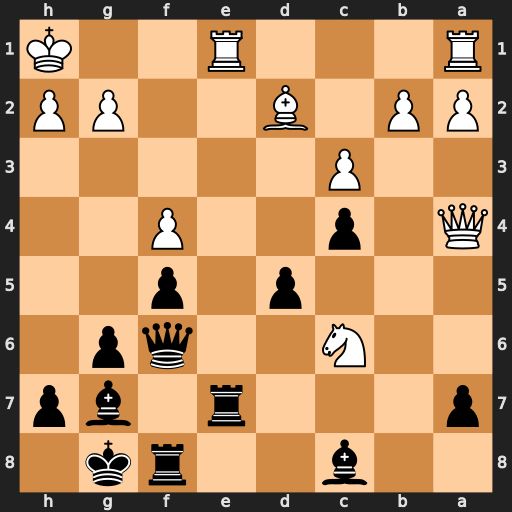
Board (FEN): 2b2rk1/p3r1bp/2N2qp1/3p1p2/Q1p2P2/2P5/PP1B2PP/R3R2K
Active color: b
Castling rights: -
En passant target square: -
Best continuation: Rxe1+ Rxe1 Bd7